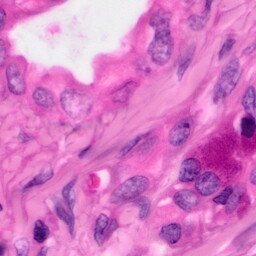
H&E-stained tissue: Pancreatic